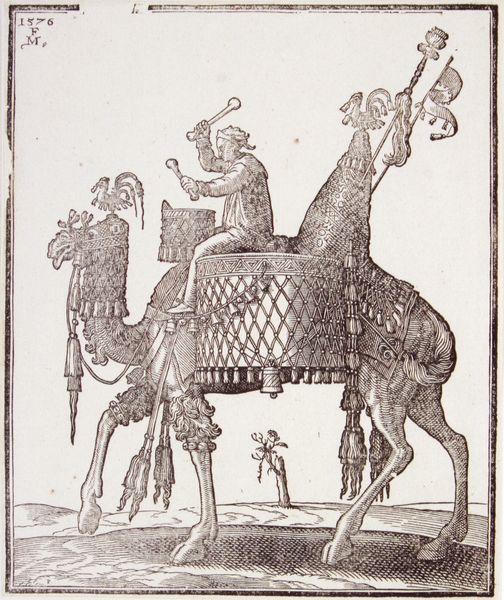
Titel: "Ein beladenes Camelthier"
Künstler: Melchior Lorck
Standort: Berlin
Institution: Staatliche Museen zu Berlin, Kupferstichkabinett
Schlagwörter: baum, kopf, mann, schatten, vogel, landschaft, sand, bewegung, blume, hell, licht, rücken, schmuck, schwarz, weiss, zeichnung, tier, ornament, teppich, alt, rahmen, instrument, ast, erde, horizont, boden, schnur, schnüre, sitzend, decke, blatt, musik, person, pflanze, renaissance, reiter, hufe, reiten, sattel, schwanz, zaumzeug, holzschnitt, papier, sitz, fahnen, fahne, flagge, wüste, grafik, graphik, rand, crown, hat, king, white, dekoration, black, gray, grey, datum, print, palm, karawane, narr, orient, zweig, clown, druck, druckgraphik, schraffur, radierung, stich, illustration, strich, stöcke, trommel, hufen, buchdruck, schläger, glocke, glöckchen, einfarbig, man, tree, maul, troddel, schreitend, armor, troddeln, speere, stange, hahn, trottel, trotteln, drawing, orientalismus, indien, kopfschmuck, bird, drum, drummer, etching, trommler, schlagen, eagle, netz, glocken, rope, quasten, flag, klauen, buckel, flags, procession, royal, basket, zeichung, kamel, geschmückt, trab, standarten, frühe neuzeit, reittier, animal, legs, war, trommeln, reins, shading, elegant, hooves, pauke, dekoriert, cactus, desert, dromedar, ornement, hatching, lion, camel, kameltreiber, höcker, dessert, depth, nabtel, paradedecke, spear, sticks, egypt, ride, saddle, m, f, fm, 1576, exot, stci, headdress, oasis, renaissance 1576, drums, #trommler, leader, bead, value, decor, garments, sands, sahara, bactrian, domodary, dromodary, camle, drummers, flmaboyat, camel riding, calue, beadwork, ceptor